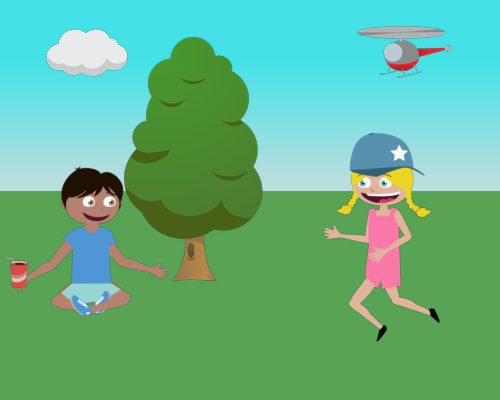
on the left side is a large smiling seated boy from left side in his right hand is a soda drink to right of him is a small size fluffy tree hole is on left to right of the tree is the girl running smiling facing left wearing  blue baseball cap but the cap is cocked to the right on top right is the small size helicopter it is facing left  and on top left is a small cloud